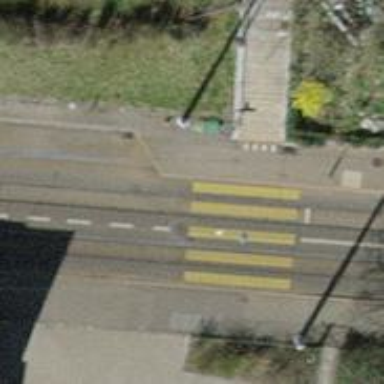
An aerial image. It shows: Kerb serving as barrier.